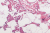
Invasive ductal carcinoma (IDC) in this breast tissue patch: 0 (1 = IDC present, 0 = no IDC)